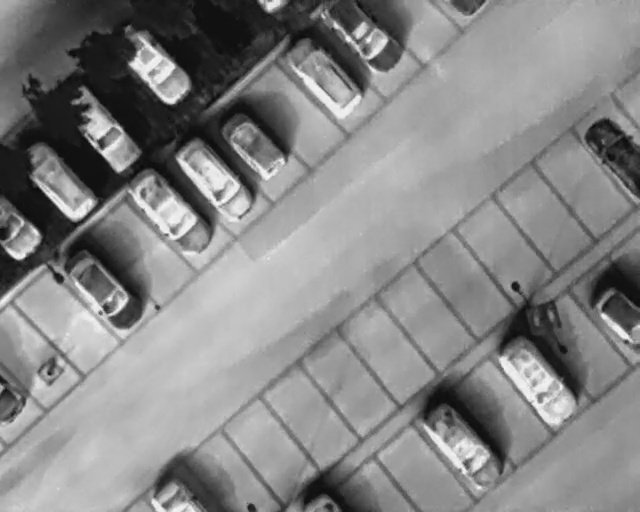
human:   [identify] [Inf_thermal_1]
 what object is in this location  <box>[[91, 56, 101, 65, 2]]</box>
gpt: <ref>1 medium car at the right</ref>

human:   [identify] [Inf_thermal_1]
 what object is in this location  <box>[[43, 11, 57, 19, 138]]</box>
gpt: <ref>1 large car at the top</ref>

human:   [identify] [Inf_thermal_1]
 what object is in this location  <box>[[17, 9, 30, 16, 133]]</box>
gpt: <ref>1 medium car at the top left</ref>

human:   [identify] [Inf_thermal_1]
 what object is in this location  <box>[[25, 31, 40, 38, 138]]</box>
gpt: <ref>1 large car at the center</ref>